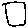
Label: square